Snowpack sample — Buffalo Mountain, Silverthorne, Colorado, USA (2/22/26, 2:02 PM MST)
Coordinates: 39.622, -106.113
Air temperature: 33 °F
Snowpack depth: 63 cm
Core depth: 10 cm
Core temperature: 30.2 °F
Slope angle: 11°, slope face: 116°
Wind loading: low
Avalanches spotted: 0
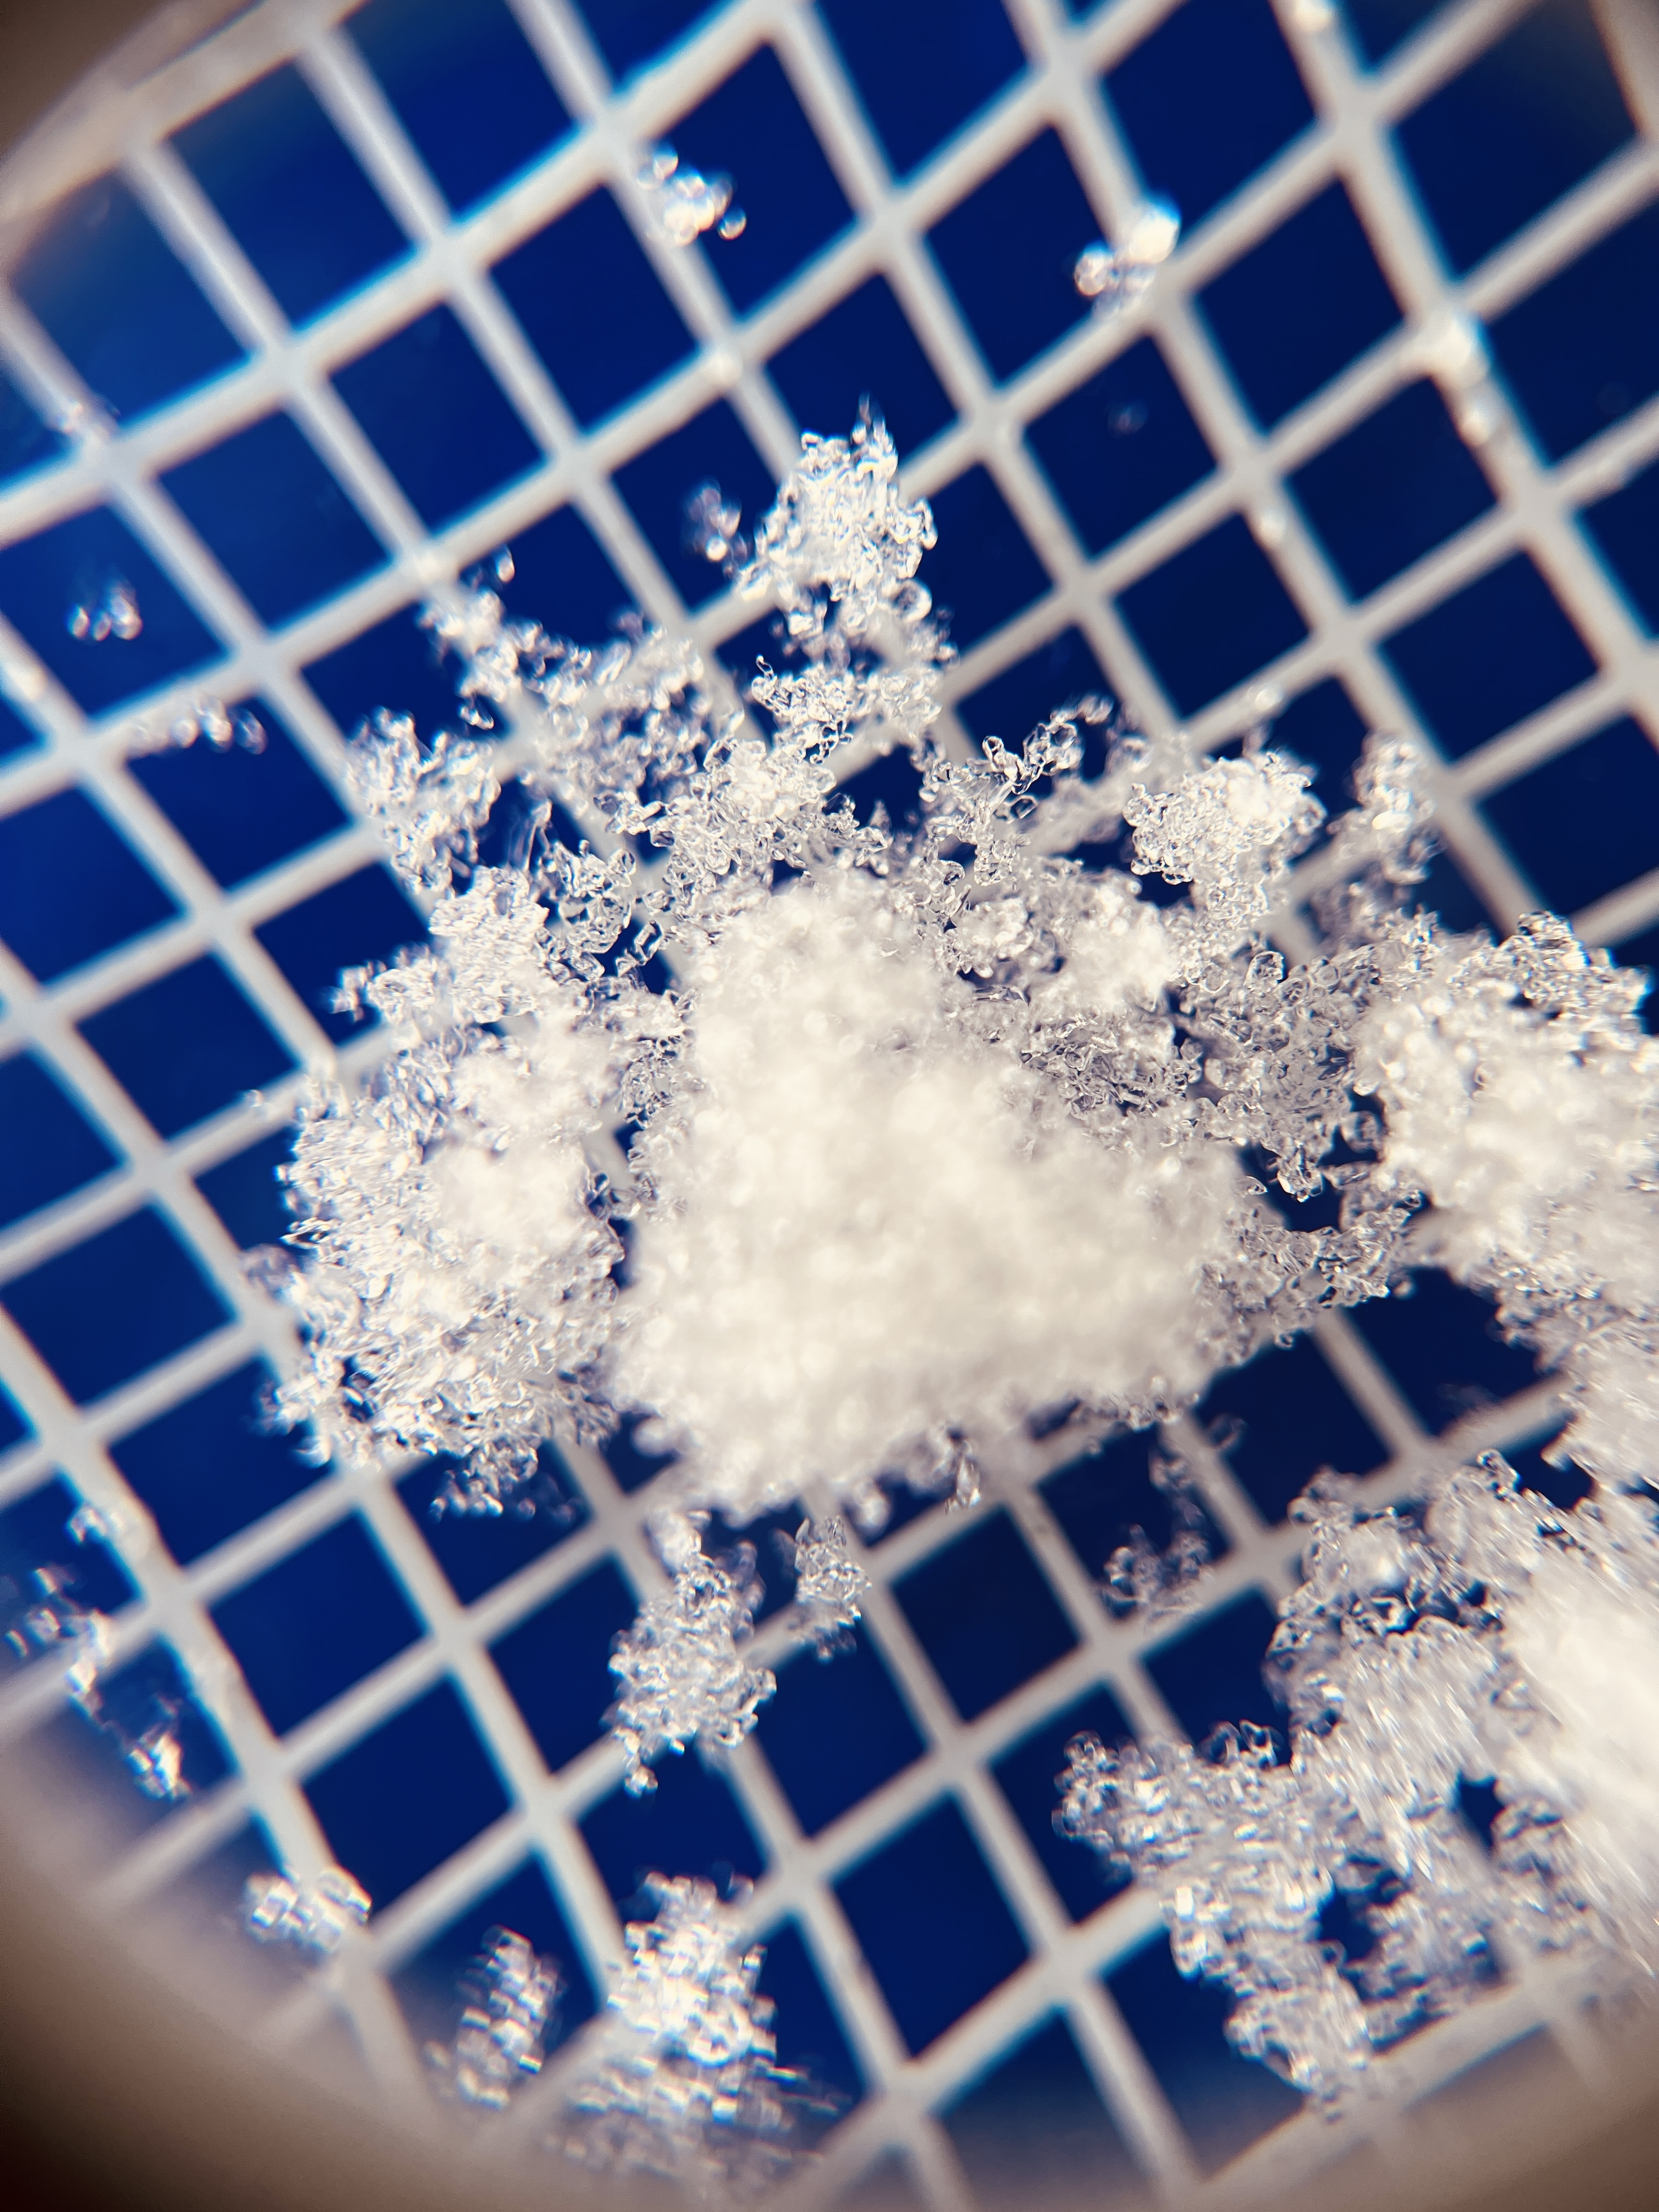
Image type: magnified_profile
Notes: In a firebreak similar to site 1, minimal wind loading with no spotted avalanches (not many faces in view though)